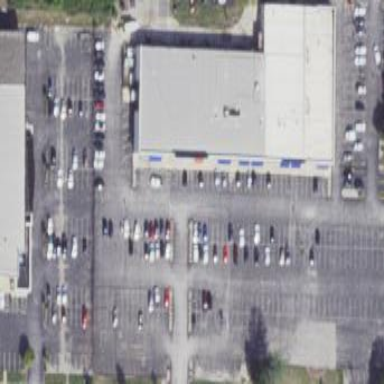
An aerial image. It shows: Retail building.